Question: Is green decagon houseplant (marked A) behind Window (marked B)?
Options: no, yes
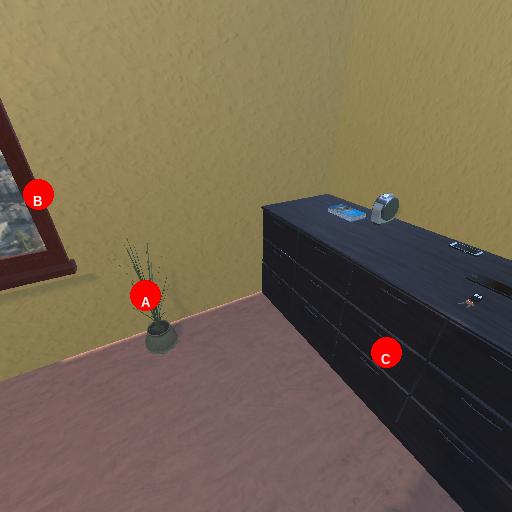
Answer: no